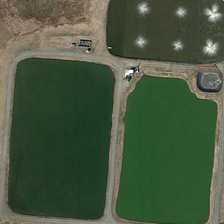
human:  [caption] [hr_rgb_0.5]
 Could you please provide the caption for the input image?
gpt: three rectangular ponds are near bareland .

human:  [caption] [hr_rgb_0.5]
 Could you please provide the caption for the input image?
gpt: three rectangular ponds are near bareland .

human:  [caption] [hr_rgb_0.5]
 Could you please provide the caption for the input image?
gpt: three rectangular ponds are near bareland .

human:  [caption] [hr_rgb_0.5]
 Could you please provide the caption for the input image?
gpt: three rectangular ponds are near bareland .

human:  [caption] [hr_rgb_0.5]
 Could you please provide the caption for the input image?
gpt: three rectangular ponds are near bareland .